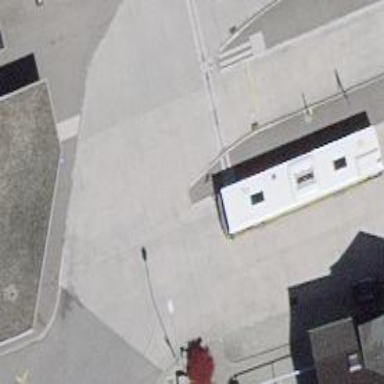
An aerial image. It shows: Bus stop with designated stop position for public transport.